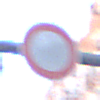
Verkehrszeichen: VerbotFahrzeugeAllerArt
Umgebung: Outdoor, Urban
Tageszeit: SunriseSunset
Wetter: PartlyCloudy
Licht: Natural
Jahreszeit: NotSpecified
Kontrast: LowContrast